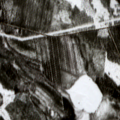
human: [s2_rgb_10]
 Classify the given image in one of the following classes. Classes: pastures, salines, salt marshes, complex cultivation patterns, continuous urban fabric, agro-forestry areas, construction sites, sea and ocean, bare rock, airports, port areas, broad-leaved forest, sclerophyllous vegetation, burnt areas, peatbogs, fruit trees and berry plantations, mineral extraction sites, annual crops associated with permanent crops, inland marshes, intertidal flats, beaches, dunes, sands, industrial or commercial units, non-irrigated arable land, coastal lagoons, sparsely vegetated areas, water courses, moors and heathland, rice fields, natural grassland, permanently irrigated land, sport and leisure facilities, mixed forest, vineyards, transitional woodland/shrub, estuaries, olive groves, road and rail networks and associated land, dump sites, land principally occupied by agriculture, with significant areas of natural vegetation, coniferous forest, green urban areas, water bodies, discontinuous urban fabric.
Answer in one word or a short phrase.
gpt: mixed forest, transitional woodland/shrub